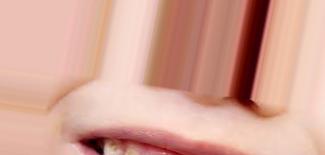
Condition: Tooth Discoloration